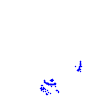
Particle: pion